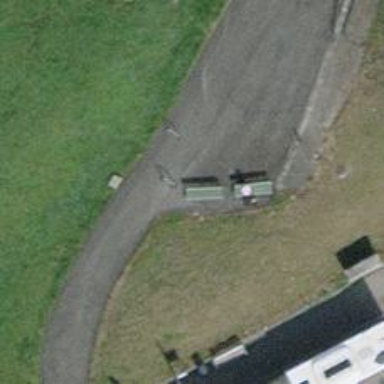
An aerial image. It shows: Bench for seating.